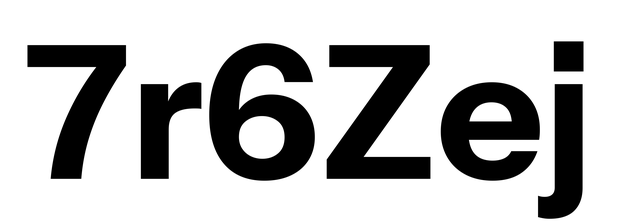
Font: InstrumentSans_Bold